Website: apple
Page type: payment
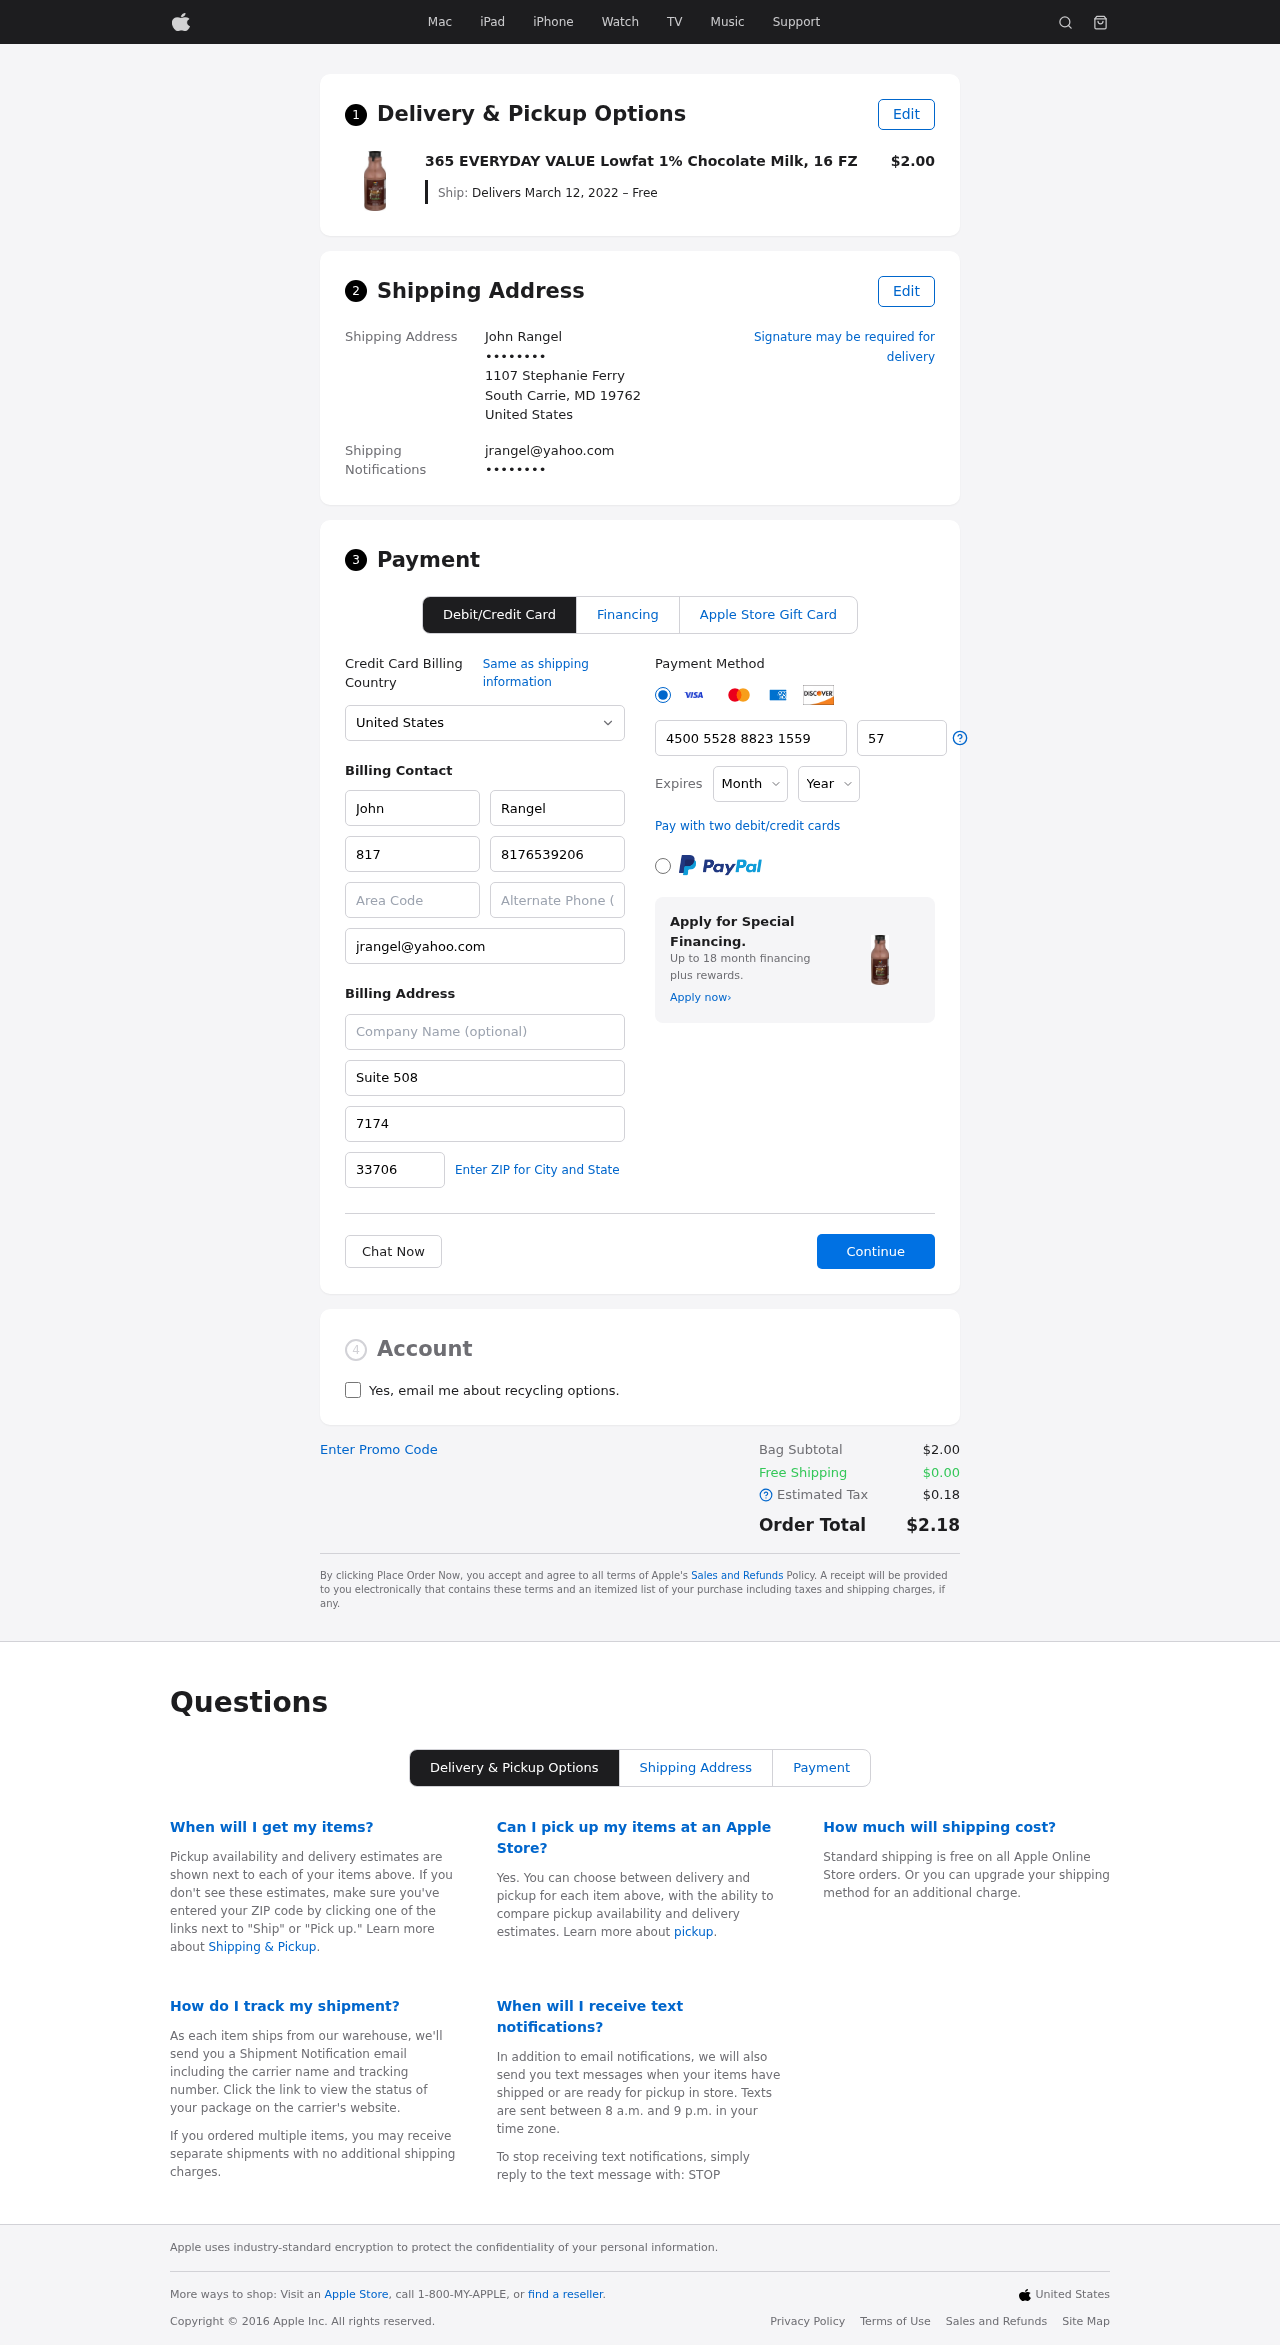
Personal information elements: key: PII_CARD_CVV
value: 579
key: PII_CARD_EXPIRY_MONTH
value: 06
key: PII_CARD_EXPIRY_YEAR
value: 28
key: PII_CARD_NUMBER
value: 4500 5528 8823 1559
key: PII_CITY_STATE_ZIP
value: South Carrie, MD 19762
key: PII_COUNTRY
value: United States
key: PII_EMAIL
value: jrangel@yahoo.com
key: PII_EMAIL2
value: jrangel@yahoo.com
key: PII_FIRSTNAME
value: John
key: PII_FULLNAME
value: John Rangel
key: PII_LASTNAME
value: Rangel
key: PII_PHONE3
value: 8176539206
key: PII_PHONE_AREA
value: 817
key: PII_POSTCODE2
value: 33706
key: PII_SECURITY_CODE
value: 7174
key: PII_STREET
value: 1107 Stephanie Ferry
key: PII_STREET2
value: Suite 508
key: PII_PHONE
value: ••••••••
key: PII_PHONE2
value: ••••••••
Product elements: key: PRODUCT1_NAME
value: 365 EVERYDAY VALUE Lowfat 1% Chocolate Milk, 16 FZ
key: PRODUCT1_PRICE
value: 2
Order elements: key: ORDER_DELIVERY_DATE
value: Delivers March 12, 2022 – Free
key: ORDER_SUBTOTAL
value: $2.00
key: ORDER_SHIPPING_COST
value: $0.00
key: ORDER_TAX
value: $0.18
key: ORDER_TOTAL
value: $2.18